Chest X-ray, PA view. Patient: 39 years old, sex M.
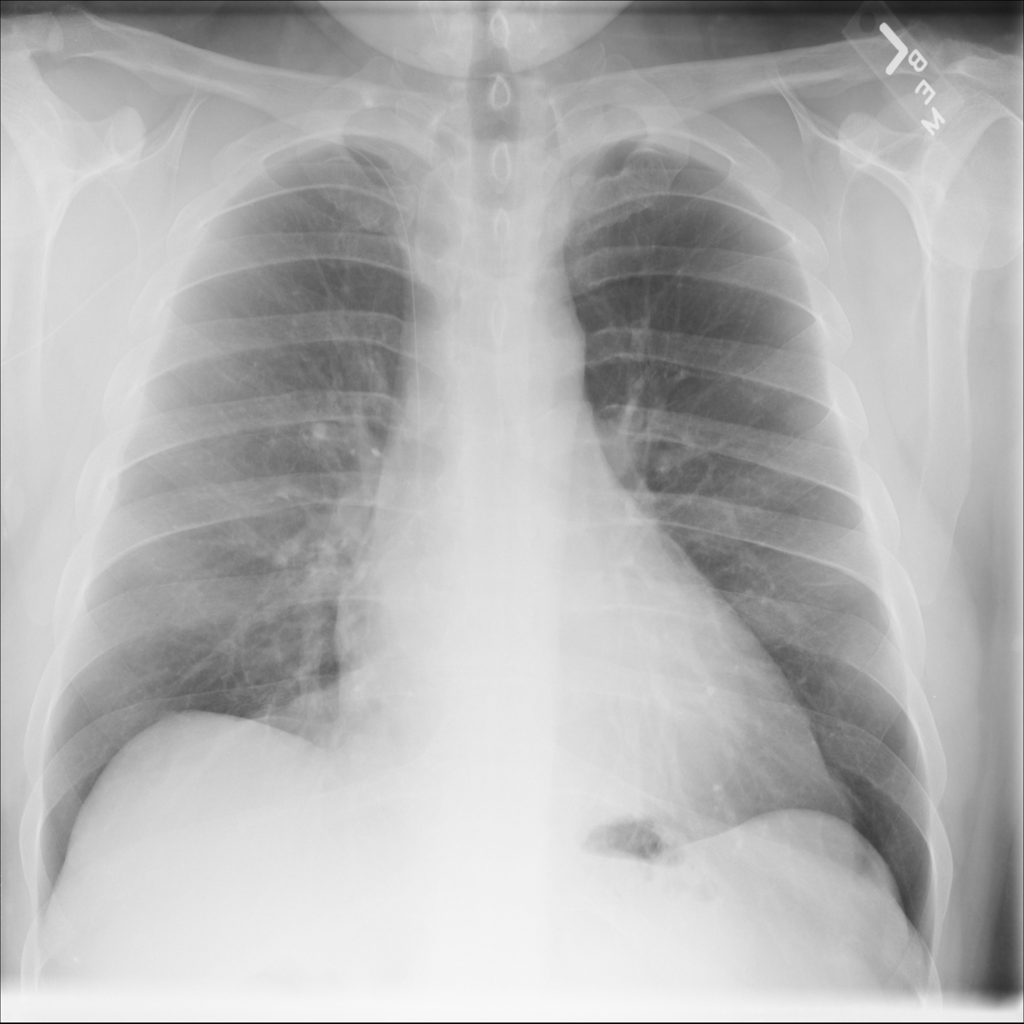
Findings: No Finding